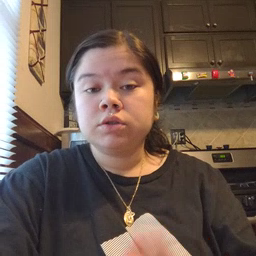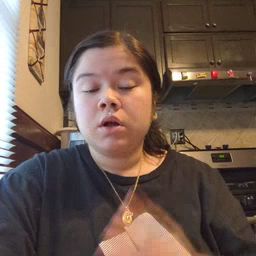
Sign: touch